Question: How can I code the linear program using IBM CPLEX?

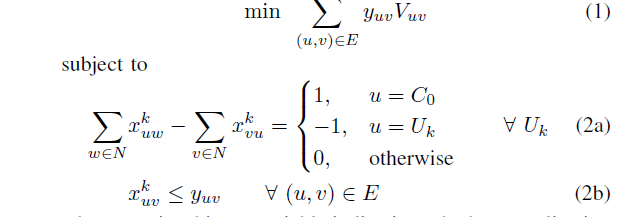
Answer: I would use the ternary operator.
Let me give you a starting point:
'''
{int} E=asSet(1..10);
int V[u in E,v in E]=u+v;
int nbK=2;
int nbN=4;
range N=1..nbN;
range K=1..nbK;
int U[k in K]=2*k;
int C0=1;
dvar boolean y[E][E];
dvar boolean x[E][E][K];
minimize sum(u,v in E) y[u][v]*V[u][v];
subject to
{
forall(u,v in E,k in K)
{
forall(k in K) sum(w in N) x[u][w][k]-sum(v in N) x[v][u][k]==
( (u==C0)?1:(u==U[k]?-1:0) );
forall(u,v in E,k in K) x[u][v][k]<=y[u][v];
}
}
'''